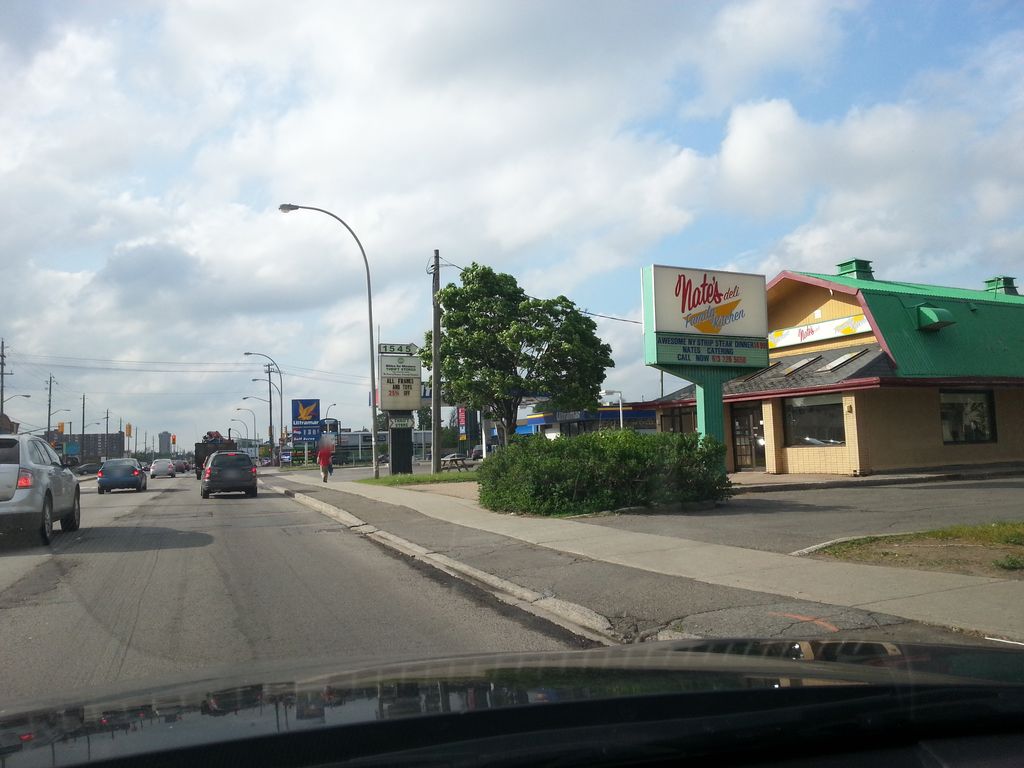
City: ottawa-gatineau